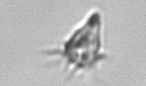
Label: Paratontonia_gracillima